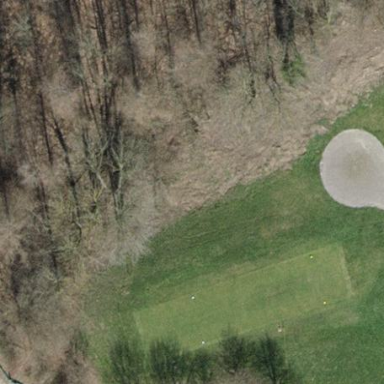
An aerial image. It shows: Grass area designated as golf tee.